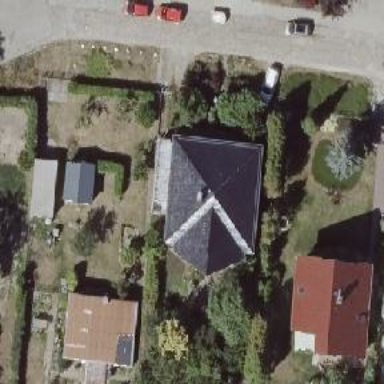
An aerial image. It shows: Detached building with pyramidal roof shape.